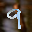
Label: 9